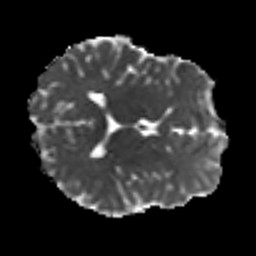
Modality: MD
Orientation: axial
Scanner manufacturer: siemens
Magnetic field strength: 3 T
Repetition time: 9.6 s
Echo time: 0.077 s